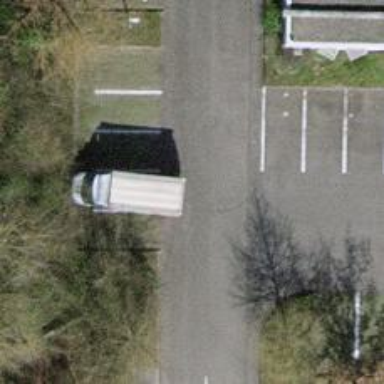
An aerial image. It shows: Road serving as parking aisle.